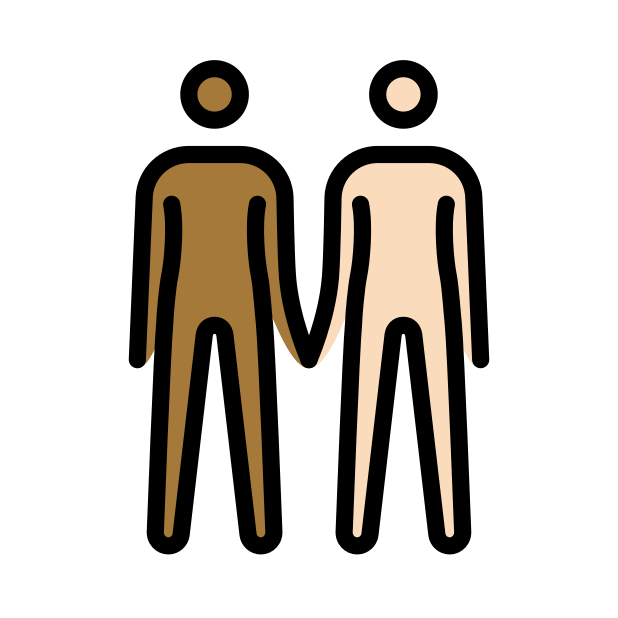
people holding hands: medium-dark skin tone, light skin tone